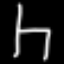
Label: chair